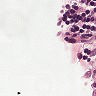
Metastatic tissue present: no